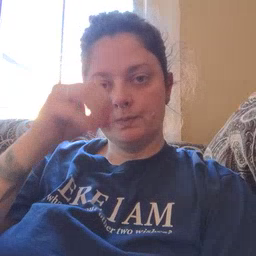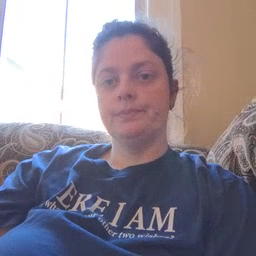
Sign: owl